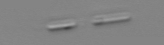
Label: Skeletonema